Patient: sex F, age 52
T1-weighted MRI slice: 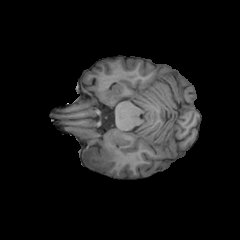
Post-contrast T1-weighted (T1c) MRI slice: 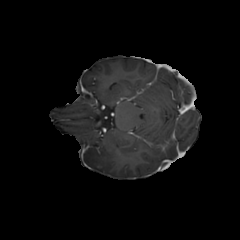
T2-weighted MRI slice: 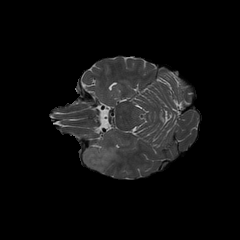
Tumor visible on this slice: yes
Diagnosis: Glioblastoma, IDH-wildtype
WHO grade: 4